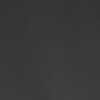
Atmospheric dust classification: not_dusty